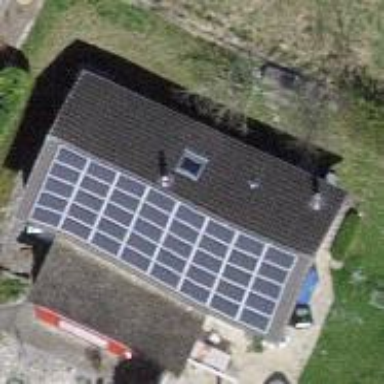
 this setup acts as power generator providing electricity from the sun."